Interaction volume radius: 10 \u00c5
Interaction volume height: 30 \u00c5
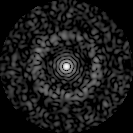
Disorder parameter: 0.8355